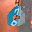
Label: 0